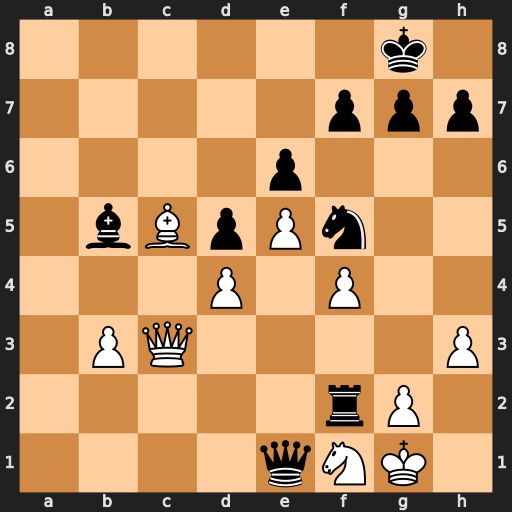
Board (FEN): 6k1/5ppp/4p3/1bBpPn2/3P1P2/1PQ4P/5rP1/4qNK1
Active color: w
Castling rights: -
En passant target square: -
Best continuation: Qxe1 Rxf1+ Qxf1 Bxf1 Kxf1